Interaction volume radius: 5 \u00c5
Interaction volume height: 45 \u00c5
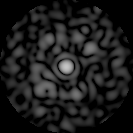
Disorder parameter: 0.8422